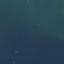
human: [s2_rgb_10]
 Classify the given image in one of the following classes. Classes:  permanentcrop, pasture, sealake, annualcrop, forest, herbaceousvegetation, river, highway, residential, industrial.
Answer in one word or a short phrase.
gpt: SeaLake